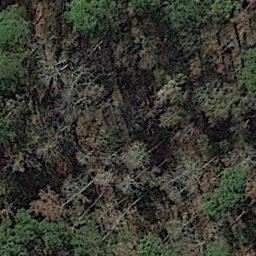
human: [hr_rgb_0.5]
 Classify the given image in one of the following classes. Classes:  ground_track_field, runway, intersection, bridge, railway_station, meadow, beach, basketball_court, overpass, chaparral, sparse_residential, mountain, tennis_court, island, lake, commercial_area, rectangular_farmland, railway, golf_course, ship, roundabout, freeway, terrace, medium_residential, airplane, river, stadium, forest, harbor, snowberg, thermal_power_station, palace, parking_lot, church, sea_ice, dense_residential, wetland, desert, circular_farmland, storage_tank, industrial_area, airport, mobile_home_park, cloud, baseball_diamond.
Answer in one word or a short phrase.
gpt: forest